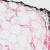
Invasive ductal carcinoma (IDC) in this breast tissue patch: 0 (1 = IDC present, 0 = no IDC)